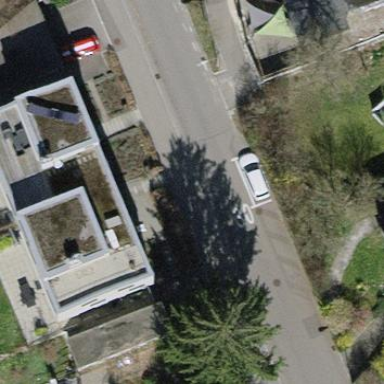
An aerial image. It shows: Flat-roofed house.